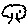
Label: tree